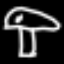
Label: mushroom